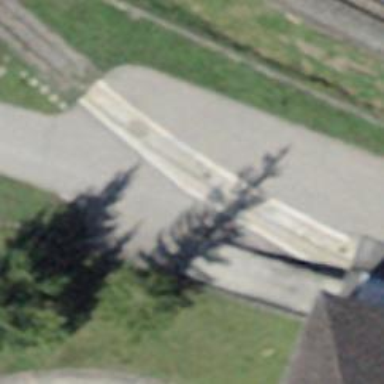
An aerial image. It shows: Level crossing along the railway.